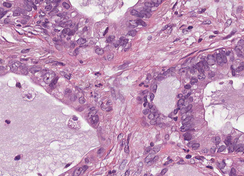
Tumor epithelial tissue: yes
Tumor-associated stroma tissue: yes
Normal tissue: no